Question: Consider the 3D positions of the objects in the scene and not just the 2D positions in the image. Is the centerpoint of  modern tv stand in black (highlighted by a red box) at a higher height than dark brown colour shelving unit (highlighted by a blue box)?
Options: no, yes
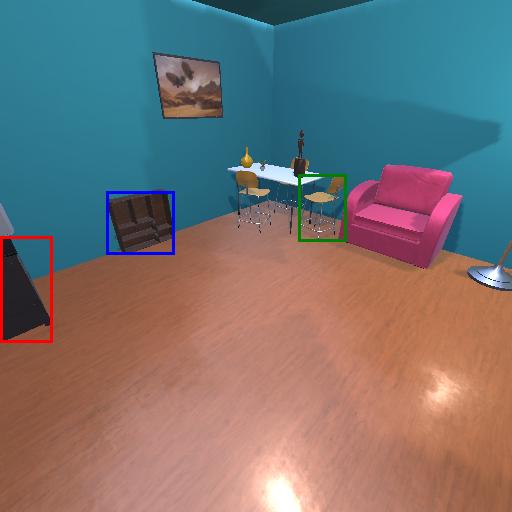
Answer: no